Field crop: maize
Growth stage: 2
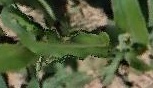
Species: maize